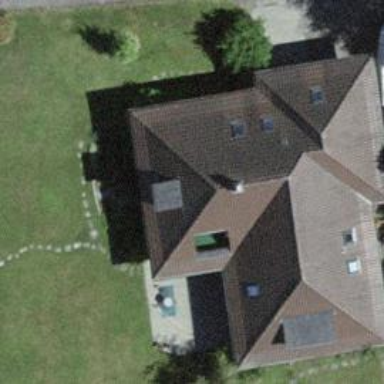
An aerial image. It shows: Simple house.